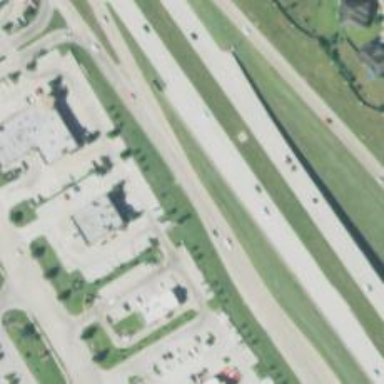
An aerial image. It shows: Tertiary road with frontage road.